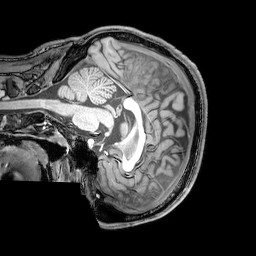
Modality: T1w
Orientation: sagittal
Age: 20
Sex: male
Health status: healthy
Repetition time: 0.081 s
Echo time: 0.037 s